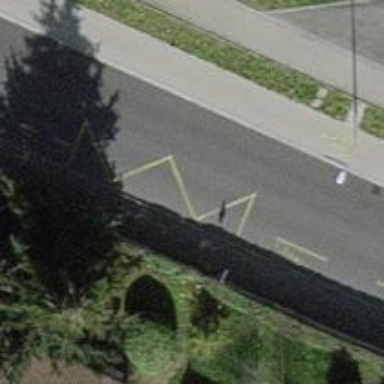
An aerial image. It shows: Bus stop with platform for public transport.